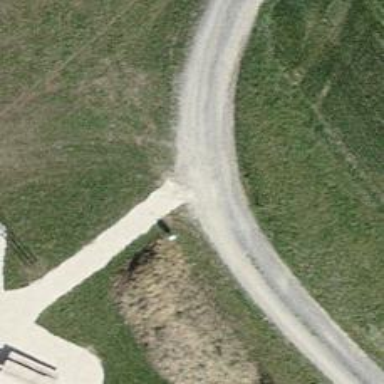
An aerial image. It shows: Agricultural track with grade2 pebblestone surface.